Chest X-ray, PA view. Patient: 31 years old, sex F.
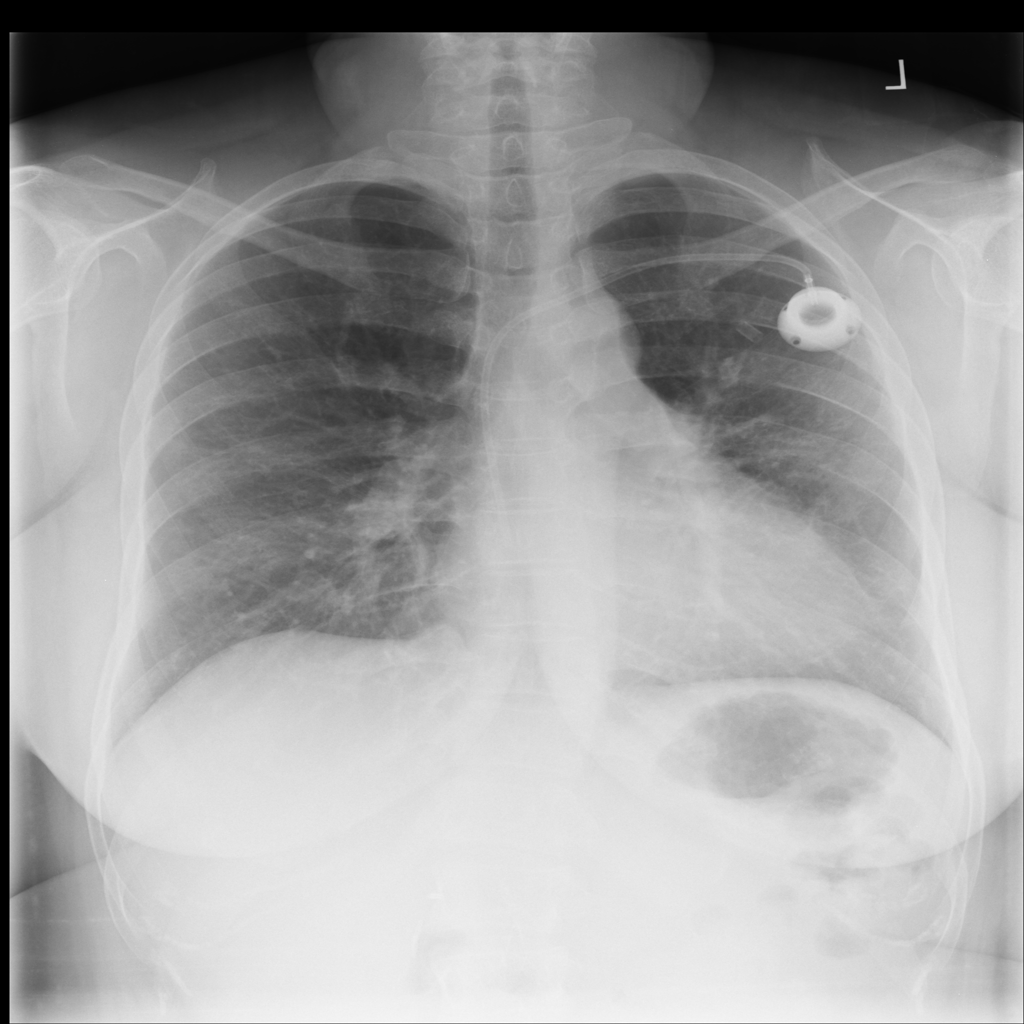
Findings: Nodule